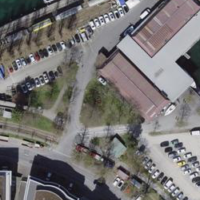
EUNIS habitat code: 53
Species observed at this site:
Ipomoea purpurea
Sitta europaea
Malva sylvestris
Lapsana communis